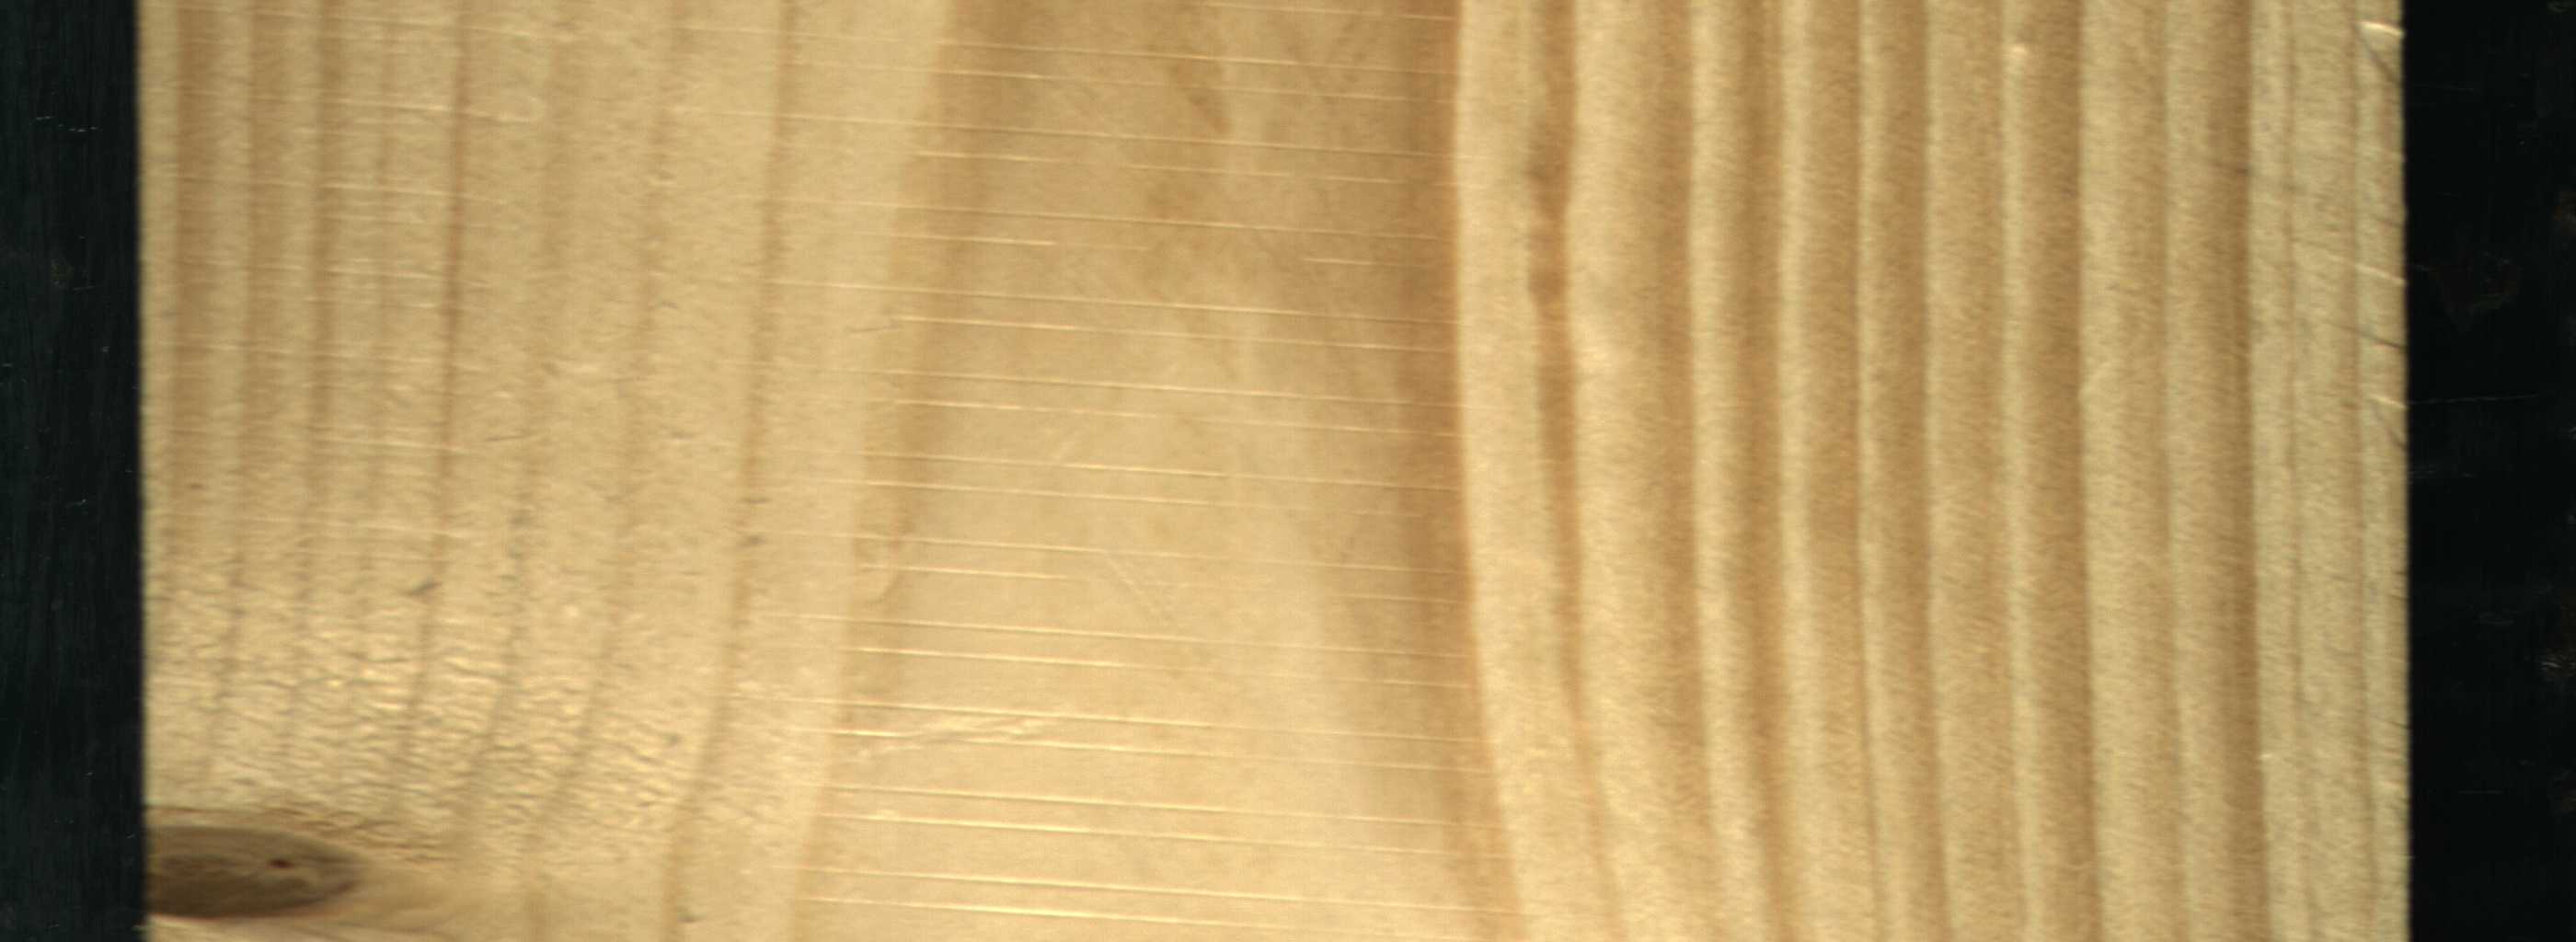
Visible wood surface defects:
Live_Knot